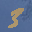
Label: 3